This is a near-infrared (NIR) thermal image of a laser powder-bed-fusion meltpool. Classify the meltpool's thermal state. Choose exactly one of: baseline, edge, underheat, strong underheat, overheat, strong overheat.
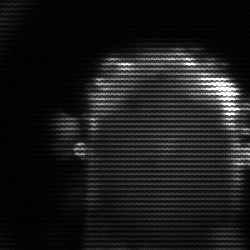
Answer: baseline